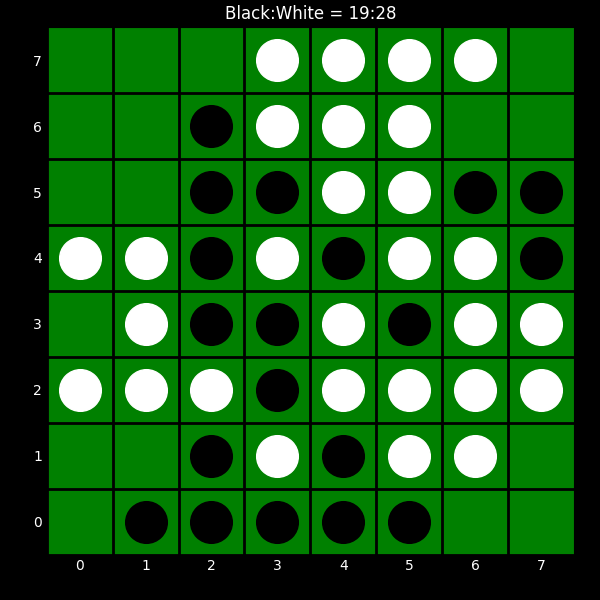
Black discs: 19
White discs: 28